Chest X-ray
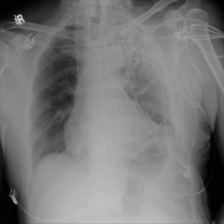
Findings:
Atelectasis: negative
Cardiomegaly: negative
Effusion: negative
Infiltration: negative
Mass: negative
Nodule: negative
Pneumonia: negative
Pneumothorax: negative
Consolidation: negative
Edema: negative
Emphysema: positive
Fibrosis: negative
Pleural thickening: negative
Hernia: negative